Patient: sex F, age 65
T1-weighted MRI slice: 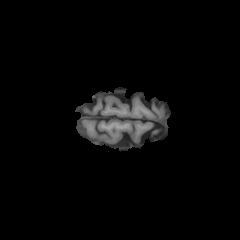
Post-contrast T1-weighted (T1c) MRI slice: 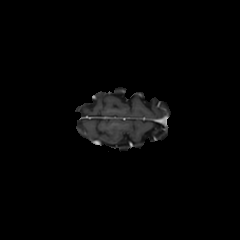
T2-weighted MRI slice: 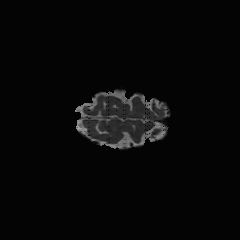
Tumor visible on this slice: no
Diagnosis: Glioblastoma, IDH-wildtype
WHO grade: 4